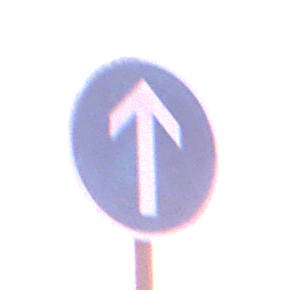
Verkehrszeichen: VorgeschriebeneFahrtrichtungGeradeaus
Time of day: SunriseSunset
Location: Outdoor (Urban)
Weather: PartlyCloudy
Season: NotSpecified
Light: Natural